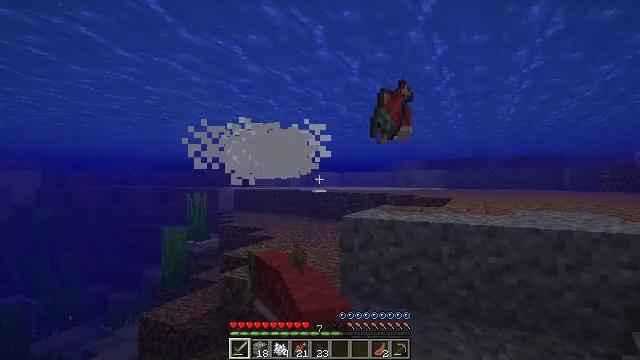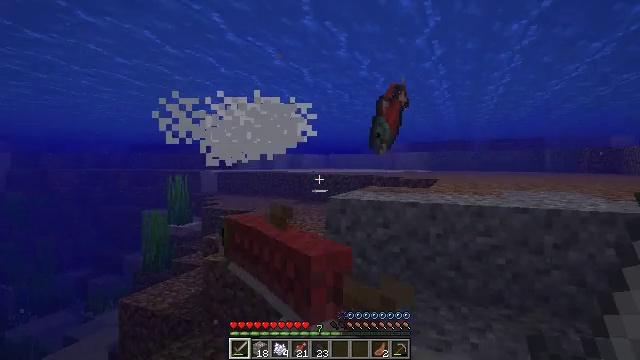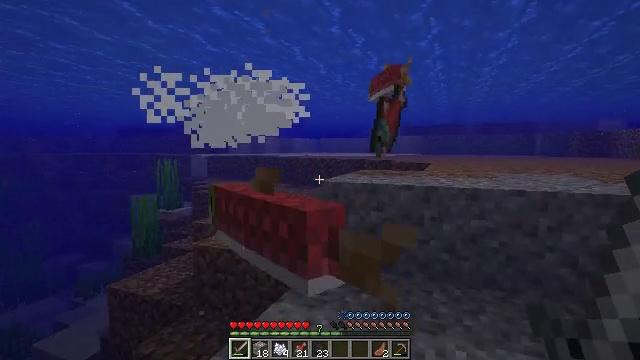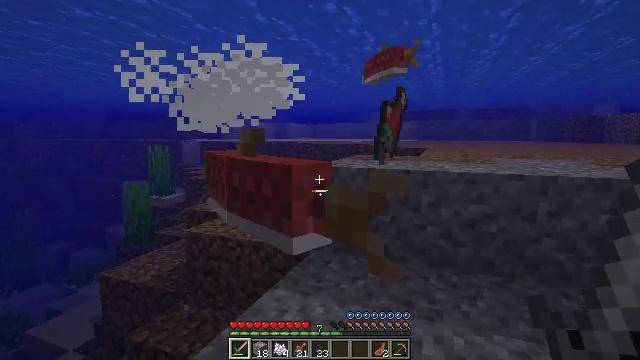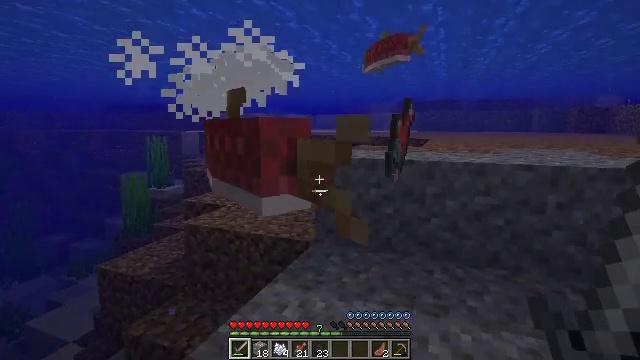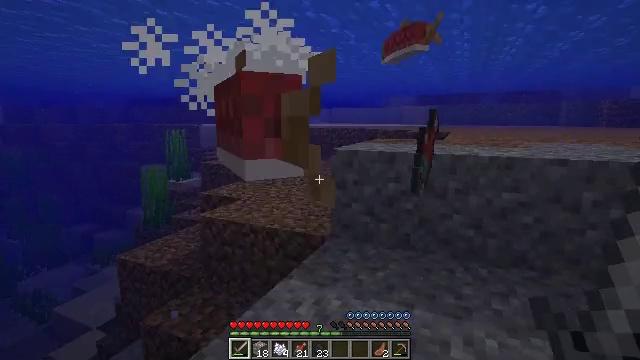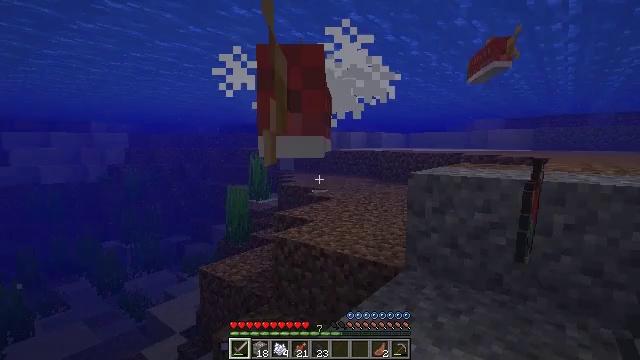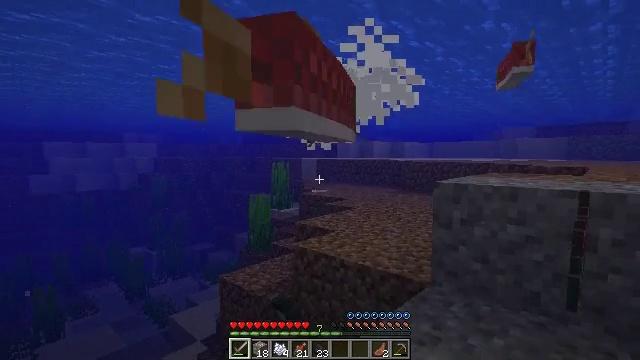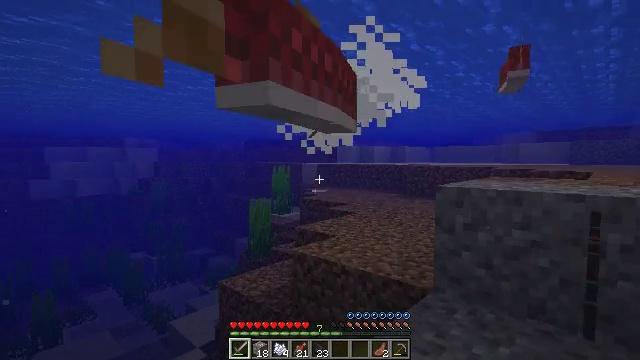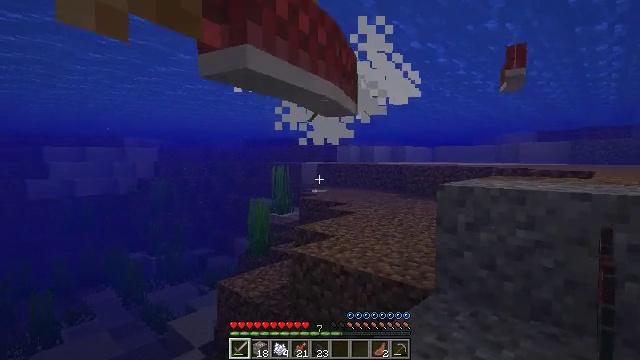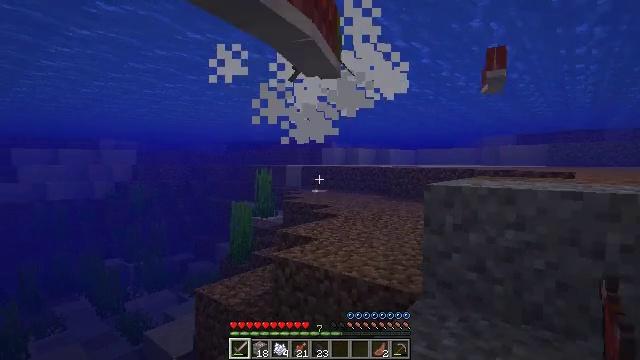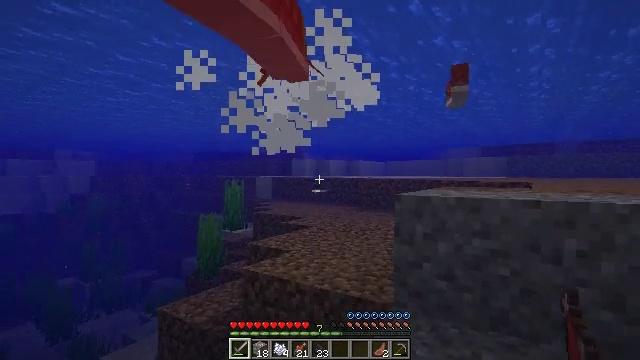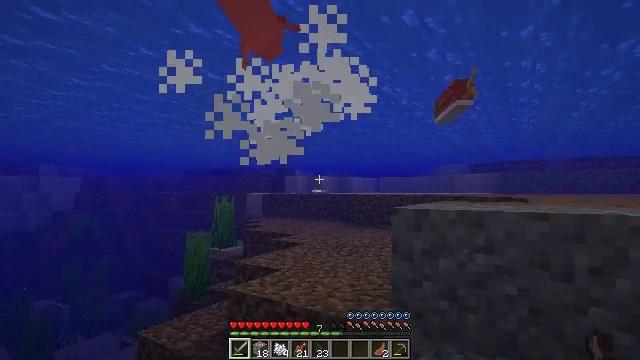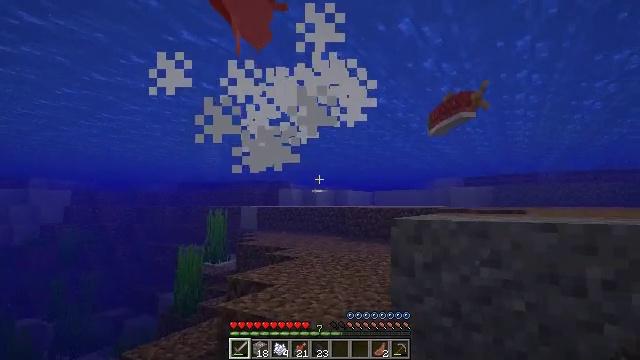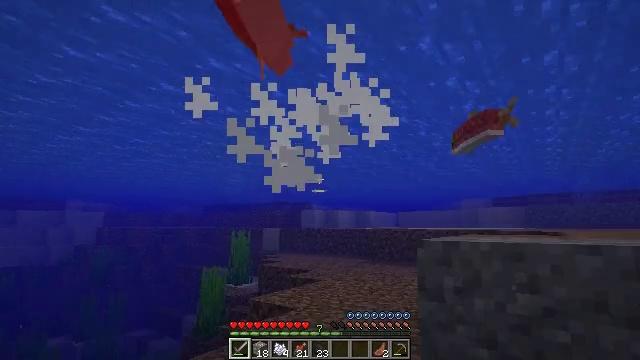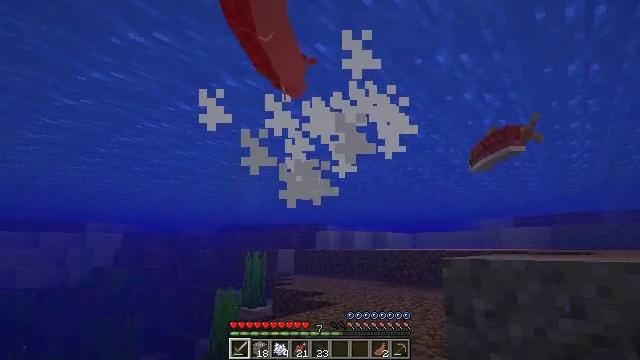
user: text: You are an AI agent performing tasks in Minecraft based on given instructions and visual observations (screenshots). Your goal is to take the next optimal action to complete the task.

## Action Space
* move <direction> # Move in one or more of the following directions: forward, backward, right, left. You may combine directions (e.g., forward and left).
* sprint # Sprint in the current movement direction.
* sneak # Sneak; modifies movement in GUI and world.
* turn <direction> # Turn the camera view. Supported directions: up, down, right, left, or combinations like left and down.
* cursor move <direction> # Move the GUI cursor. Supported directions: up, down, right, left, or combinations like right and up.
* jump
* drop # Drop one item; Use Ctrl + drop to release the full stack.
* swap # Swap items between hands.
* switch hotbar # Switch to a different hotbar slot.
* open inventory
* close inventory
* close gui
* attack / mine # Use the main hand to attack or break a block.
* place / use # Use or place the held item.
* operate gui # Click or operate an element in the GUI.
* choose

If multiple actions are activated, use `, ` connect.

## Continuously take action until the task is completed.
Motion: motion action
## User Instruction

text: Kill the salmon.
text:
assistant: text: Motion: move forward, turn right and down
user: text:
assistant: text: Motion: move forward, turn right and down
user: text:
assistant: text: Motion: move forward, turn right and down
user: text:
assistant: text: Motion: move forward, turn down
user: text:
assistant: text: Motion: move forward, turn left and down
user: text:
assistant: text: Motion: move forward, turn left and up, attack / mine
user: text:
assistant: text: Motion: move forward, turn left and up, attack / mine
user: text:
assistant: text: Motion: move forward, attack / mine
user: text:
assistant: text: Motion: move forward
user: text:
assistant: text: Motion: move forward, turn right
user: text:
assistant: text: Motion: move forward, turn right and up
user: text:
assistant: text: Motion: move forward, turn right and up
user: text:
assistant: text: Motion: move forward, turn up
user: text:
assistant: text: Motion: move forward, turn left and up
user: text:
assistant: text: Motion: move forward, turn left and up
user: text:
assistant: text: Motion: move forward, turn left and up
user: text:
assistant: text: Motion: move forward
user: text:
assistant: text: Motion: move forward
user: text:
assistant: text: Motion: move forward
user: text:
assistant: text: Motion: move forward, jump
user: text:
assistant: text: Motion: move forward, jump
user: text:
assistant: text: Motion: move forward, jump
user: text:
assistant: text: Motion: move forward, jump
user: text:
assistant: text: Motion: move forward, turn down, jump
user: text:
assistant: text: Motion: move forward
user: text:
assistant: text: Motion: move forward
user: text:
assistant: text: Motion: move forward
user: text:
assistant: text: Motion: move forward
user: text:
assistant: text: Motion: move forward
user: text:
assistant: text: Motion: move forward